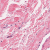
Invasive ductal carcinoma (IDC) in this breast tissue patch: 0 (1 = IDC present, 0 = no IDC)